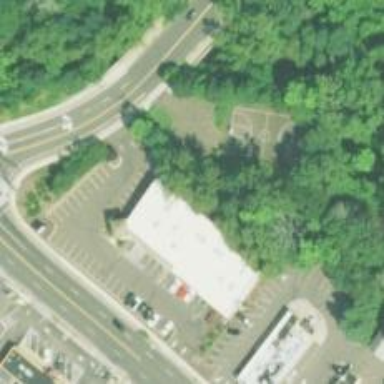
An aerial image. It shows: Convenience shop.